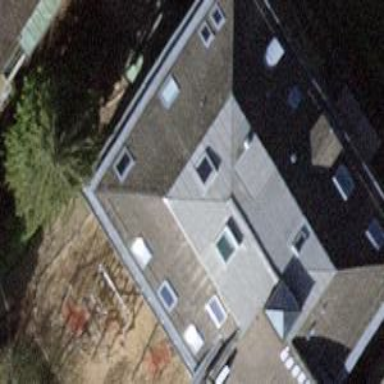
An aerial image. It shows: Building with mansard roof positioned across. The roof shape is mansard.